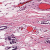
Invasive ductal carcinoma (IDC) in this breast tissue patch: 0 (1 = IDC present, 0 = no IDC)